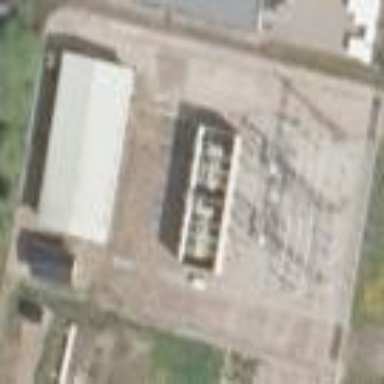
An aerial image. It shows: Substation surrounded by fence.